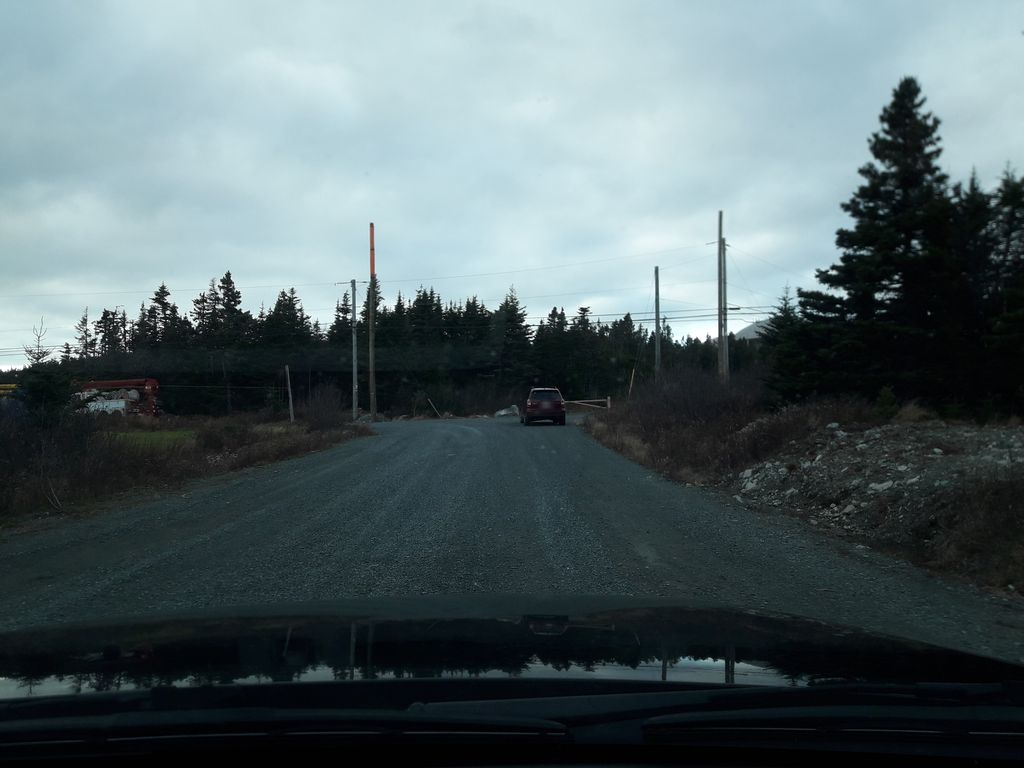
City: st_johns